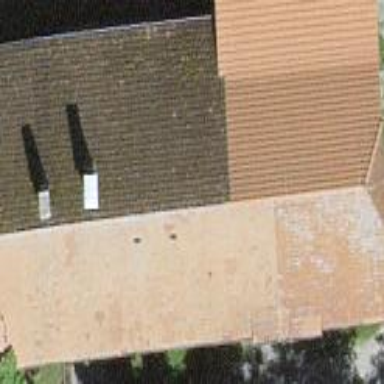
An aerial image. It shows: Farm building with half-hipped roof shape.